Interaction volume radius: 5 \u00c5
Interaction volume height: 10 \u00c5
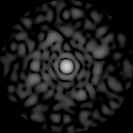
Disorder parameter: 0.7775